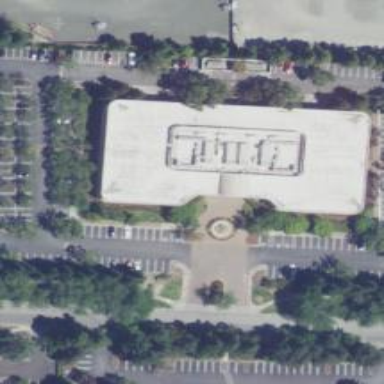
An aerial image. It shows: Office building.